Field crop: maize
Growth stage: 1
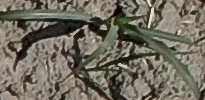
Species: sorghum